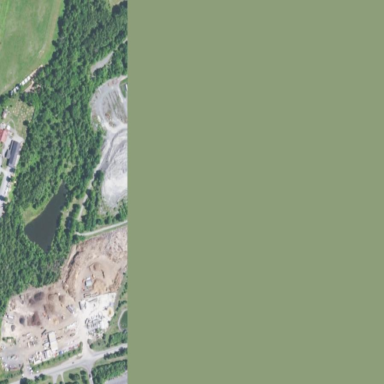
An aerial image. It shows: Quarry area.